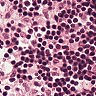
Metastatic tissue present: no